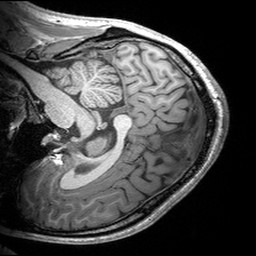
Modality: T1w
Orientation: sagittal
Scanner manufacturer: siemens
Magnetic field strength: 3 T
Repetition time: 2.53 s
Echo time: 0.00299 s